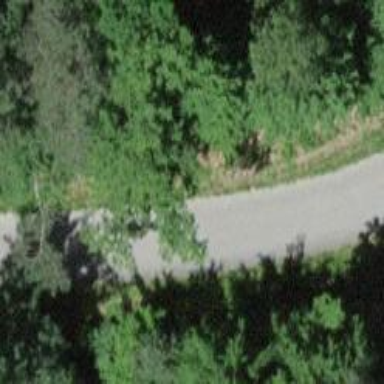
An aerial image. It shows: Well-maintained track road with grade 1 tracktype.